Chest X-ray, PA view. Patient: 31 years old, sex F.
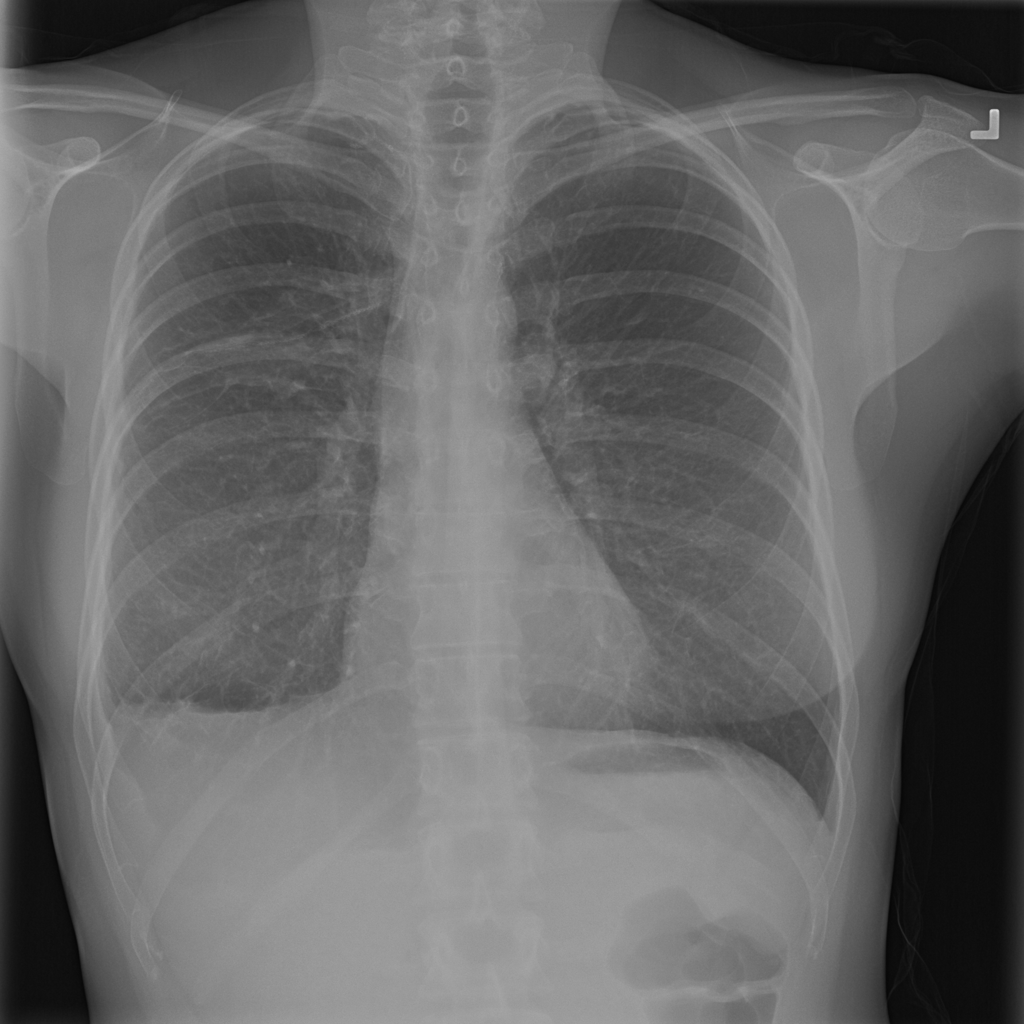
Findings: No Finding